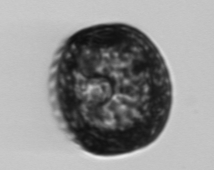
Label: Coscinodiscus